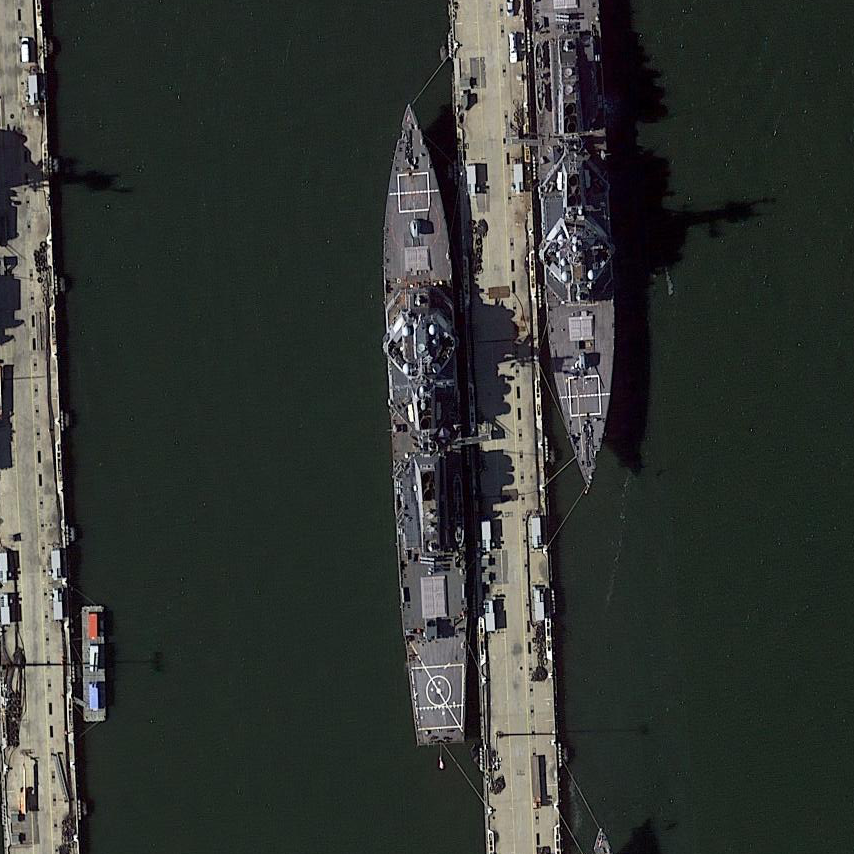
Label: destroyer